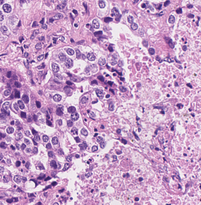
Tumor epithelial tissue: yes
Tumor-associated stroma tissue: yes
Normal tissue: no